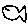
Label: fish